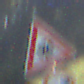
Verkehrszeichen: SchneeOderEisglaette
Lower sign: Ueberholverbot
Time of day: MorningAfternoon
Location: Outdoor (Nature)
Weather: PartlyCloudy
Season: NotSpecified
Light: Natural